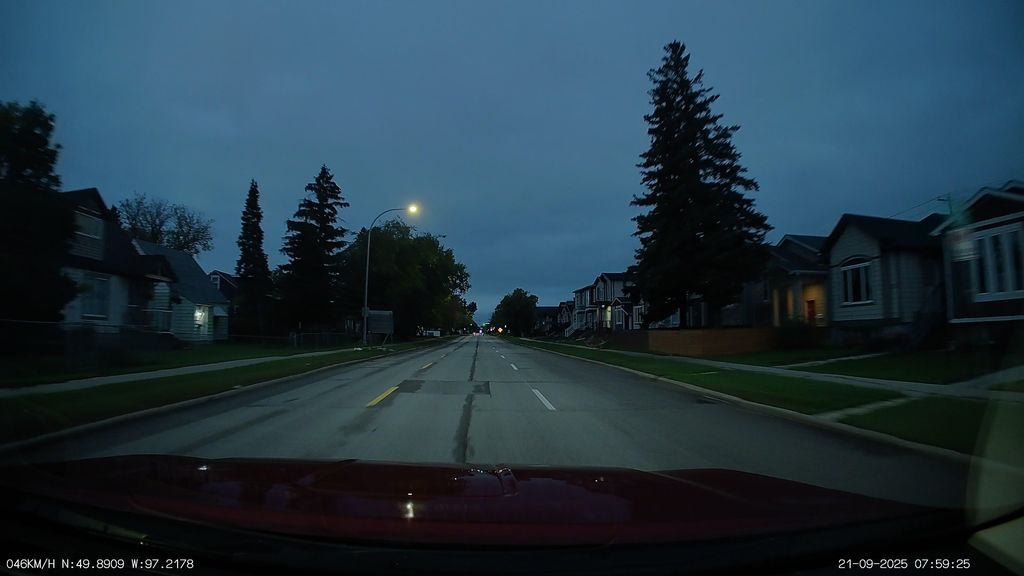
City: winnipeg